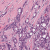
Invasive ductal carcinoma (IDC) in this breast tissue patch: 1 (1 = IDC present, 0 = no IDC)